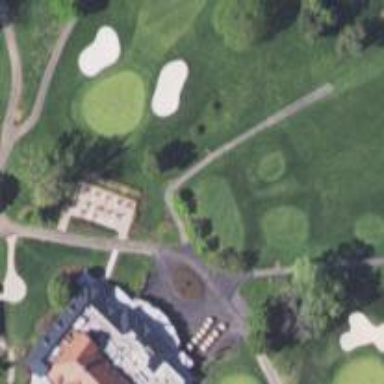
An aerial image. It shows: Pathway for golfing.